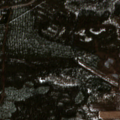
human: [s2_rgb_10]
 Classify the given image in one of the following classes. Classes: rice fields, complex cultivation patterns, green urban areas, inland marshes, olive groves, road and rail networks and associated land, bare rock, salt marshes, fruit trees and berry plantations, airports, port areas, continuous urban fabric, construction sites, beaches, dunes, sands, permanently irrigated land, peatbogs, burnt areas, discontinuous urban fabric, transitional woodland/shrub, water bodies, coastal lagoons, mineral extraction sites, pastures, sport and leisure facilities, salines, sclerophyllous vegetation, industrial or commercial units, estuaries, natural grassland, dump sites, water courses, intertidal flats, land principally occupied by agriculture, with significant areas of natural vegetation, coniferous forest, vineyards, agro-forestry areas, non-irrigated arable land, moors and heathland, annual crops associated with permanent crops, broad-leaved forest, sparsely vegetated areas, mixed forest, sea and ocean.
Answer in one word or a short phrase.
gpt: coniferous forest, mixed forest